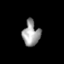
Tissue: skin
Cell type: Epithelial cells
Senescence score: 0.2803
Nuclear area (px): 416
Mean DAPI intensity: 155.236